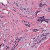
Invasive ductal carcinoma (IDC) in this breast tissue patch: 1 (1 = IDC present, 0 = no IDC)